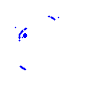
Particle: pion